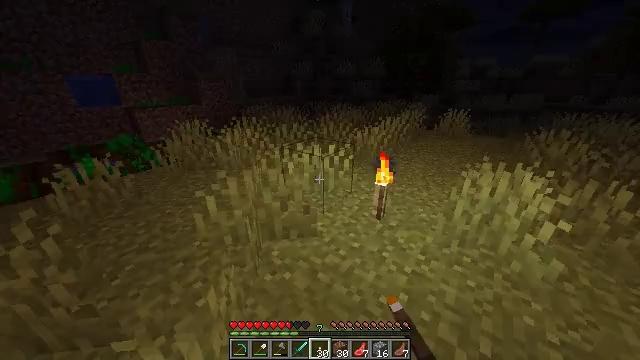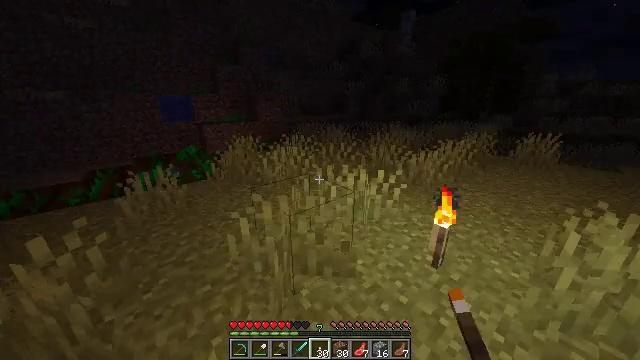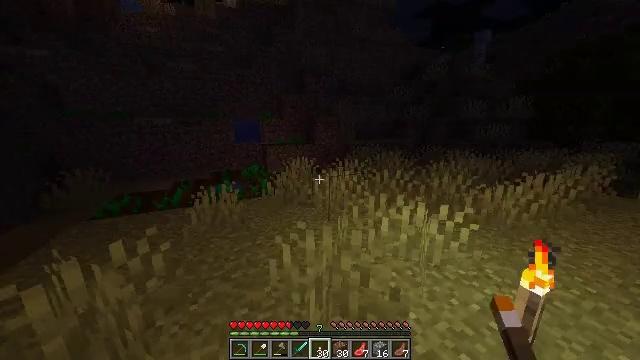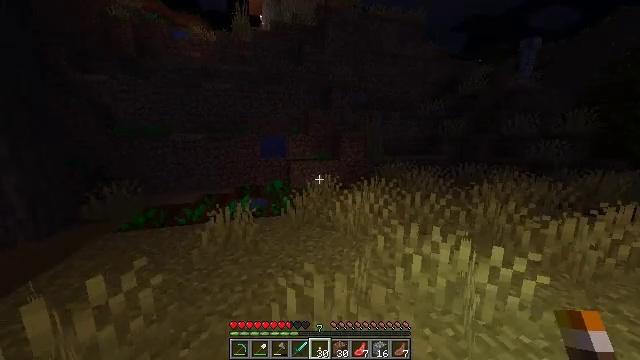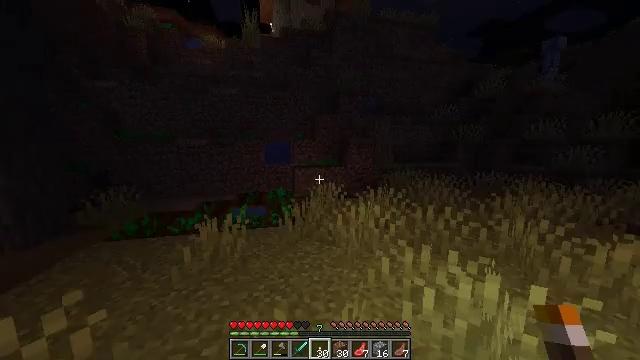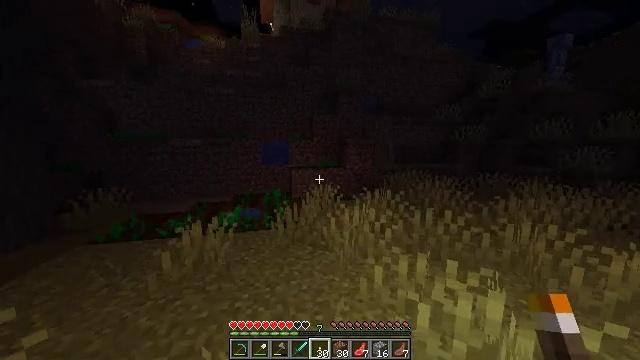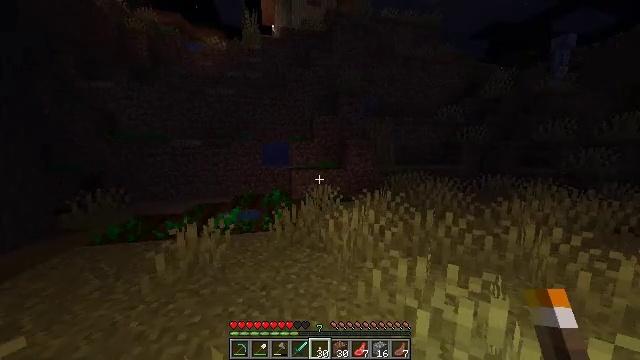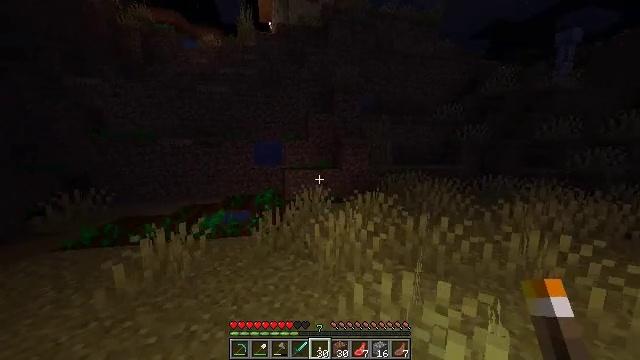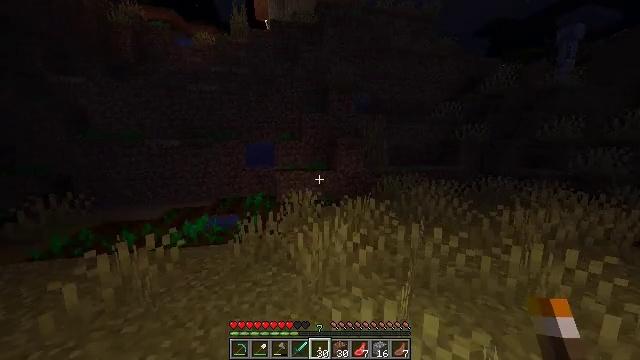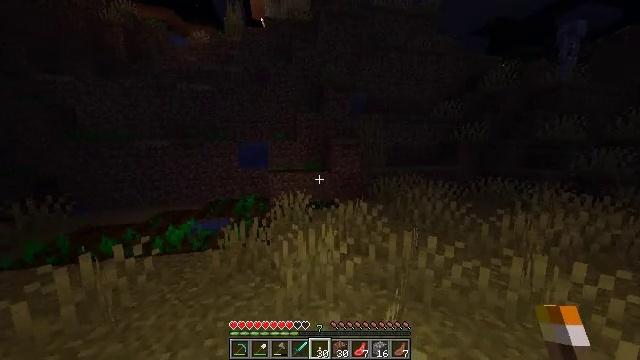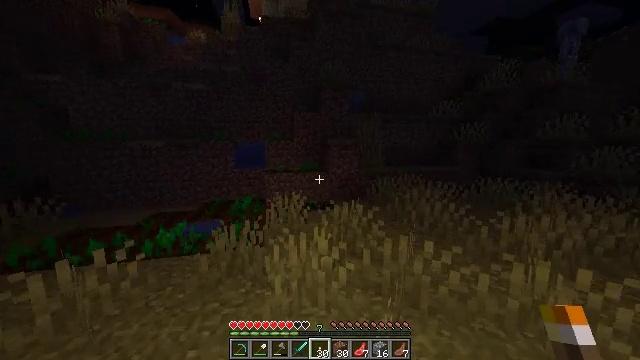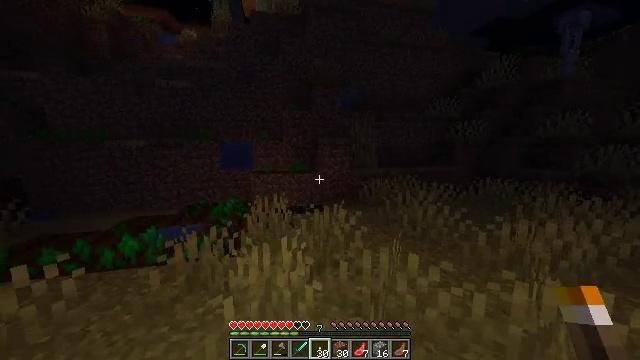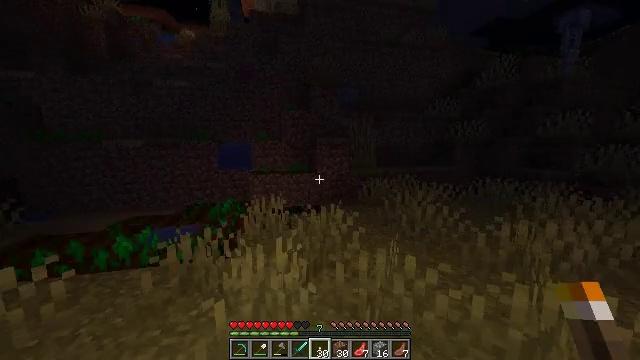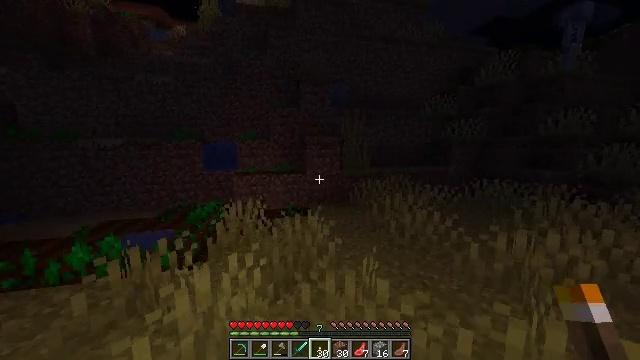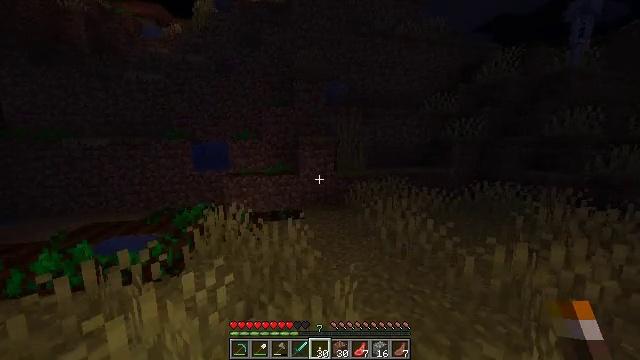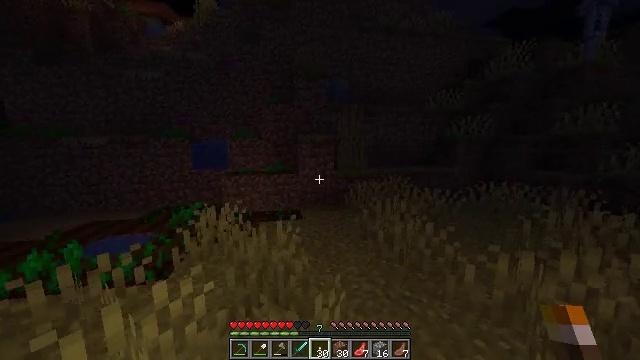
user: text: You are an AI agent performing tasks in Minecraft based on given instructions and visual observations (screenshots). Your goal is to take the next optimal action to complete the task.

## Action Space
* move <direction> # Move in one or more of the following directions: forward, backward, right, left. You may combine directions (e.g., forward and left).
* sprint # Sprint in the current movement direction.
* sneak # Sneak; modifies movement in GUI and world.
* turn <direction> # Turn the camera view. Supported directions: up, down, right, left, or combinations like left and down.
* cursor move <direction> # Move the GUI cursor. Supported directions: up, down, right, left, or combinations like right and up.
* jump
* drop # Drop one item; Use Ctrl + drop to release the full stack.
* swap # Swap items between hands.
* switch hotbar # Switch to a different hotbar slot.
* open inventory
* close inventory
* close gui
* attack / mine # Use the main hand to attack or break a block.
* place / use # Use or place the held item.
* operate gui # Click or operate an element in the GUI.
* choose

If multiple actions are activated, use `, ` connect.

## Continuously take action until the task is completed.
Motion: motion action
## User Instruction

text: Harvest melon from the farm.
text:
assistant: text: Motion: move forward, sprint, turn left and up
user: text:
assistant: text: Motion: move forward, sprint, turn left and up
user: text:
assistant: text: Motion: move forward, sprint, turn left and up
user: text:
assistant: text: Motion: move forward and move right, sprint, turn left and up
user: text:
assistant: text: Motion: move forward and move right, sprint
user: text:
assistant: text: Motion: move forward and move right, sprint
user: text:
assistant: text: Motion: move forward and move right, sprint
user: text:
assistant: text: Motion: move forward and move right, sprint
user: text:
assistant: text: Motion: move forward and move right, sprint
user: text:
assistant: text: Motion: move forward and move right, sprint
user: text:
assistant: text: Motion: move forward and move right, sprint
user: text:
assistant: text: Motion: move forward and move right, sprint
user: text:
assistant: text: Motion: move forward and move right, sprint
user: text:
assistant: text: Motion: move forward and move right, sprint
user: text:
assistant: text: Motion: move forward and move right, sprint, turn left
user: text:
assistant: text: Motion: move forward and move right, sprint, turn left
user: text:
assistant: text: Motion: move forward and move right, sprint, turn left
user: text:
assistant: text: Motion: move forward and move right, sprint, turn left
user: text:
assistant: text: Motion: move forward and move right, sprint, turn left and up
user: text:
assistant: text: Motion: move forward, sprint, turn left and up
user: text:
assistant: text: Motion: move forward, sprint, turn left and up
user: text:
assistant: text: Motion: move forward, sprint, turn left
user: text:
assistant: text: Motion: move forward, sprint, turn left
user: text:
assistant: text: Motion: move forward, sprint, turn left
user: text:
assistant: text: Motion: move forward, sprint, turn left
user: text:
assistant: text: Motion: move forward, sprint, turn left
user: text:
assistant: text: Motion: move forward, sprint, turn left
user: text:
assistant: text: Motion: move forward and move right, sprint, turn left
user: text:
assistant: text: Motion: move forward and move right, sprint, turn left
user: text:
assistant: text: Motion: move forward and move right, sprint, turn left